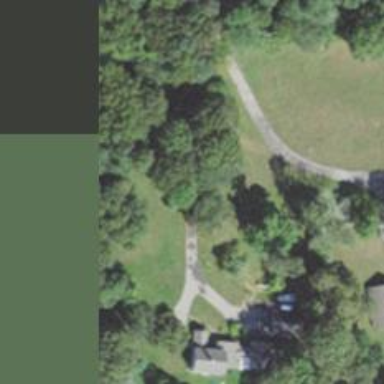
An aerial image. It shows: Residential driveway designated as service road.